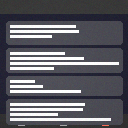
Screen state: on